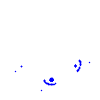
Particle: pion